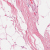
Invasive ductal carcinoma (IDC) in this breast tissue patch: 0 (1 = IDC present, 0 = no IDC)